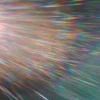
Label: sunburn